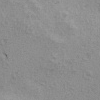
Atmospheric dust classification: not_dusty